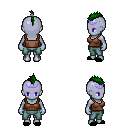
a pixel art fantasy rpg character, female body template, dark elf, purple skin, brown pirate shirt, teal pants, green mohawk hairstyle, purple tiara, black slippers, four views (front, back, left, right), 2x2 character sprite sheet, small pixel art, hard edges, no anti-aliasing